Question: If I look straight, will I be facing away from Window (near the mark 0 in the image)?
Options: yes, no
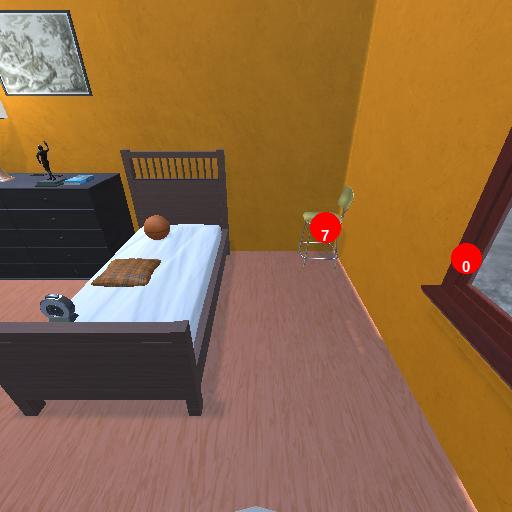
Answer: yes